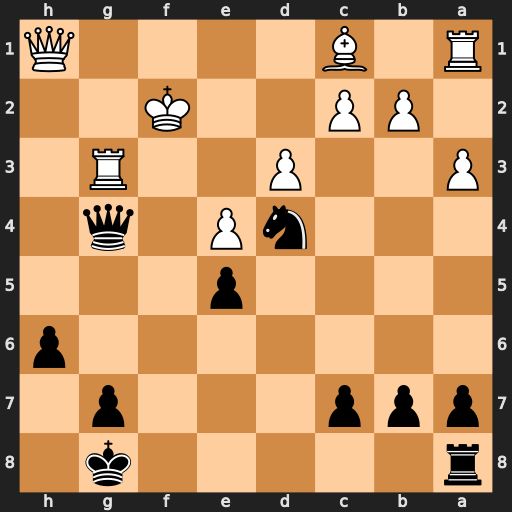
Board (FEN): r5k1/ppp3p1/7p/4p3/3nP1q1/P2P2R1/1PP2K2/R1B4Q
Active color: b
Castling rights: -
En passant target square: -
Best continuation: Rf8+ Kg2 Qe2+